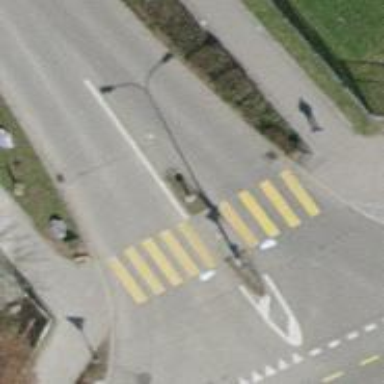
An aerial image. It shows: Marked crossing with pedestrian island.